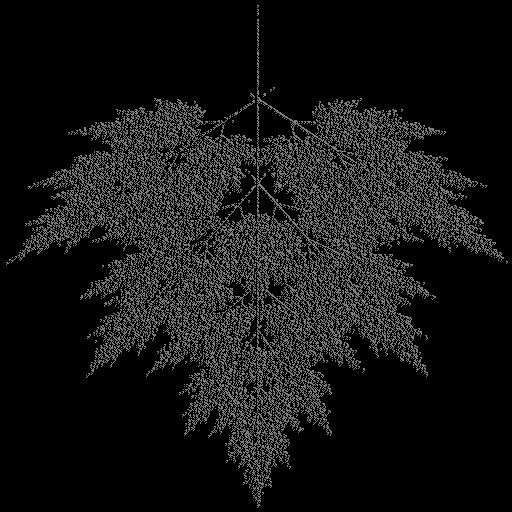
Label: tree